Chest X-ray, PA view. Patient: 71 years old, sex F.
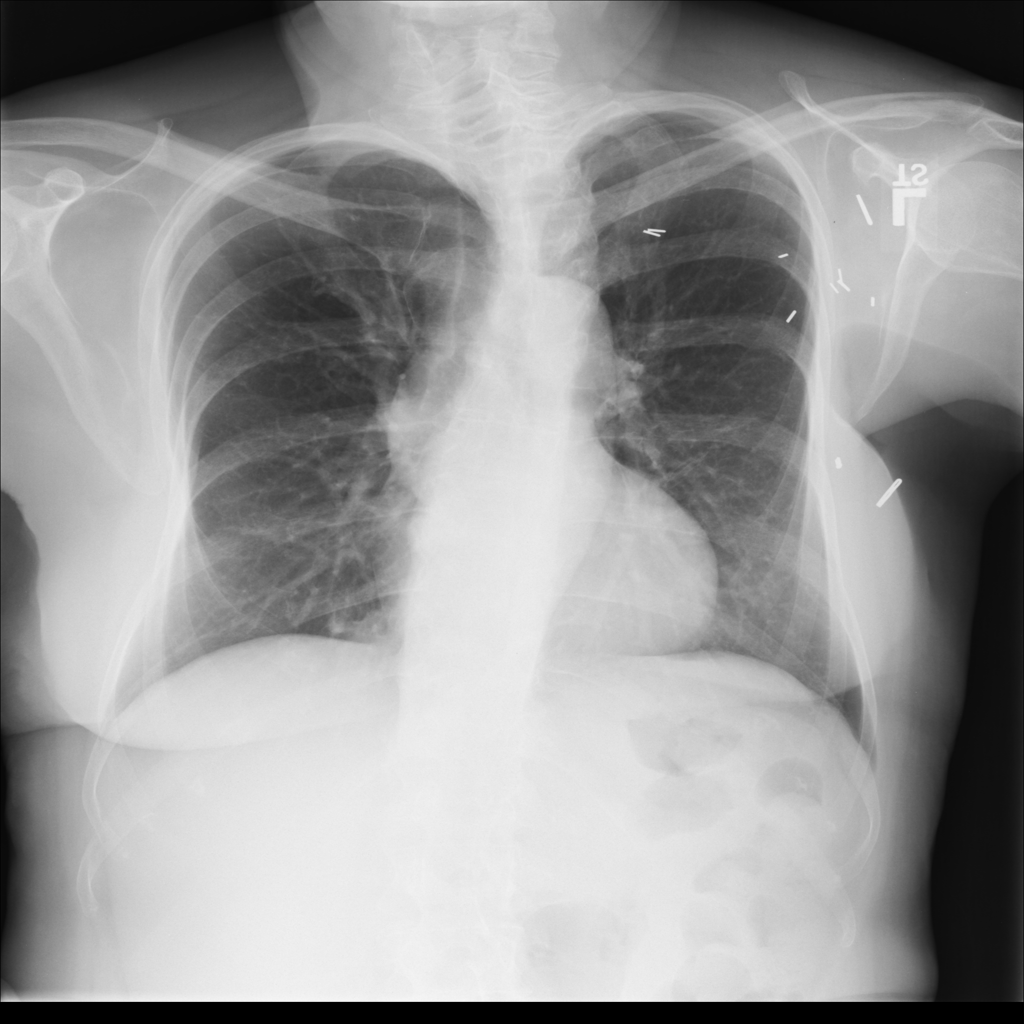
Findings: No Finding